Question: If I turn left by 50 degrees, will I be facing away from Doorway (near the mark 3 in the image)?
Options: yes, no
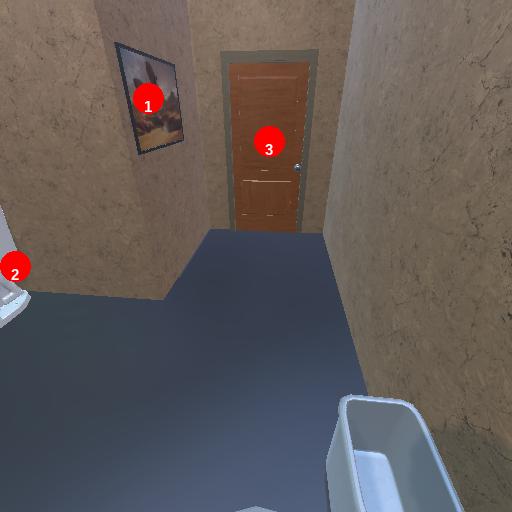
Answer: yes